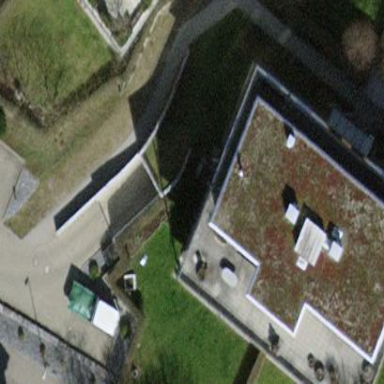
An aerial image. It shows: Flat roofed building.